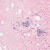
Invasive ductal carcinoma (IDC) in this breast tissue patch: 0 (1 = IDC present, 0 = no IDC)